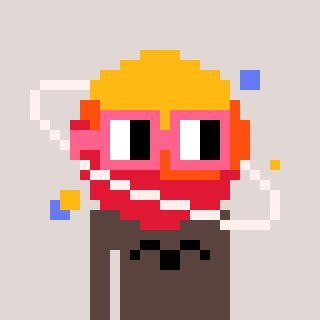
a pixel art character with square pink glasses, a saturn-shaped head and a darkbrown-colored body on a warm background